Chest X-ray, AP view. Patient: 90 years old, sex F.
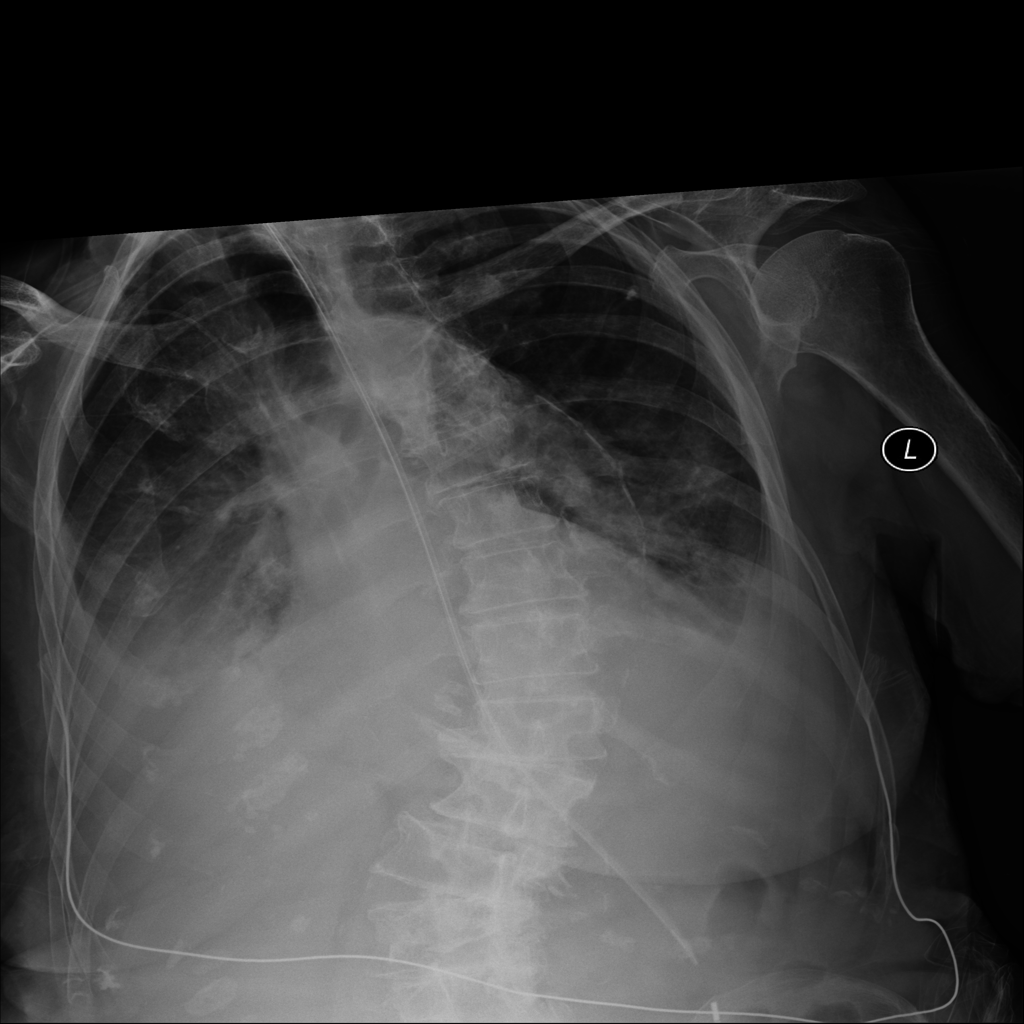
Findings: No Finding